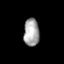
Tissue: prostate
Cell type: Epithelial cells
Senescence score: 0.2784
Nuclear area (px): 423
Mean DAPI intensity: 165.693